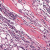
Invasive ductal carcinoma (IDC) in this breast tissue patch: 1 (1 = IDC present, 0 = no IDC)